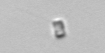
Label: Chaetoceros_tenuissimus